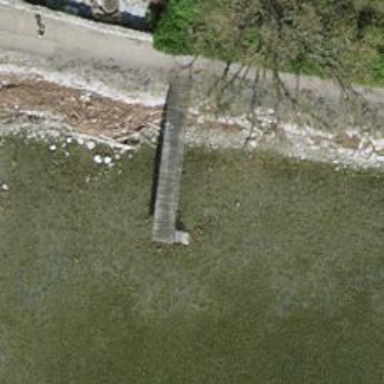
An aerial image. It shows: Man-made pier.